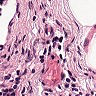
Metastatic tissue present: no